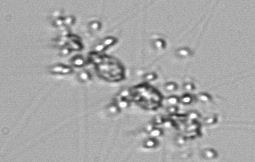
Label: Chaetoceros_didymus_TAG_external_flagellate